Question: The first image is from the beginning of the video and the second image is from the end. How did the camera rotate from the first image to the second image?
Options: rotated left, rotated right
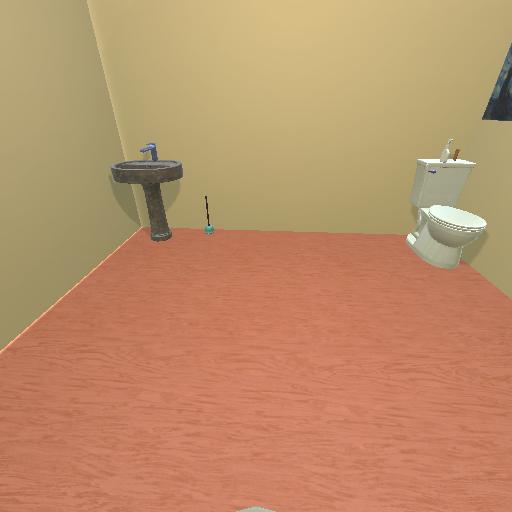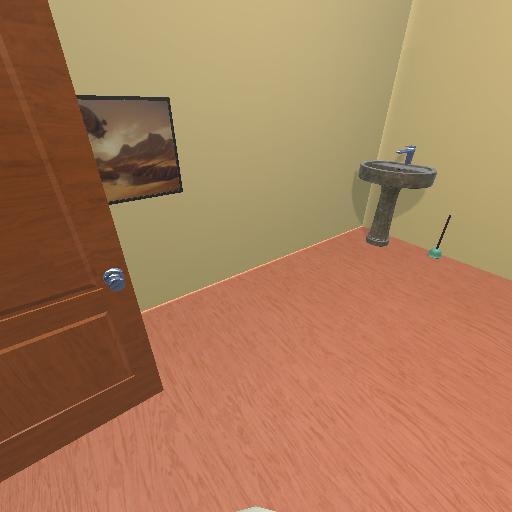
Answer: rotated left